Field crop: maize
Growth stage: 2
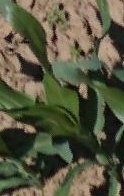
Species: maize